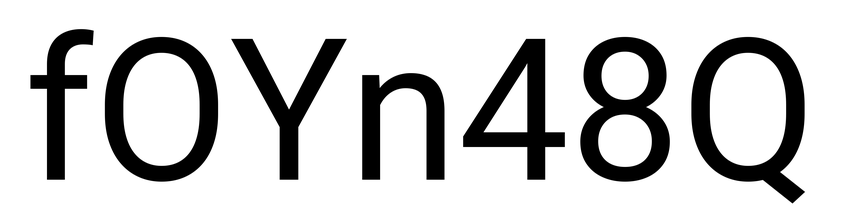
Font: Roboto_Regular